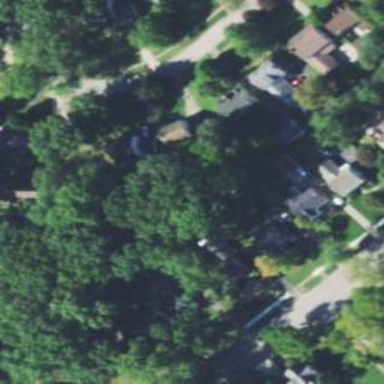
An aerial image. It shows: Neighbourhood with historic district.